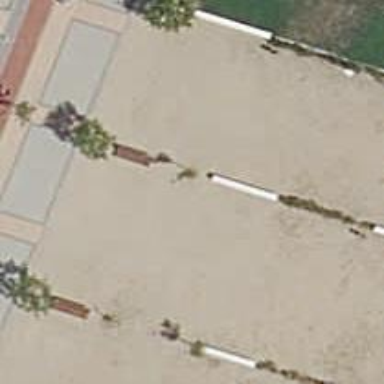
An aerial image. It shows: Bench for seating.